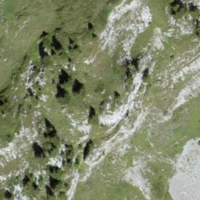
EUNIS habitat code: 23
Species observed at this site:
Marmota marmota
Orchis mascula
Geum rivale
Leucojum vernum
Callophrys rubi
Crocus vernus